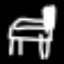
Label: bed